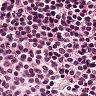
Metastatic tissue present: no